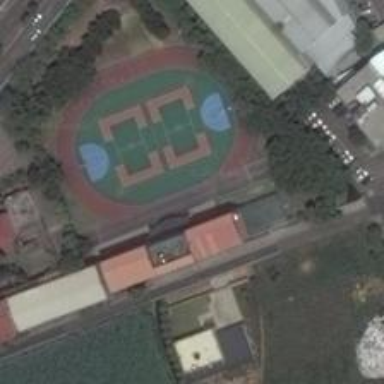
An oval course is located in the triangular area at the street corner .